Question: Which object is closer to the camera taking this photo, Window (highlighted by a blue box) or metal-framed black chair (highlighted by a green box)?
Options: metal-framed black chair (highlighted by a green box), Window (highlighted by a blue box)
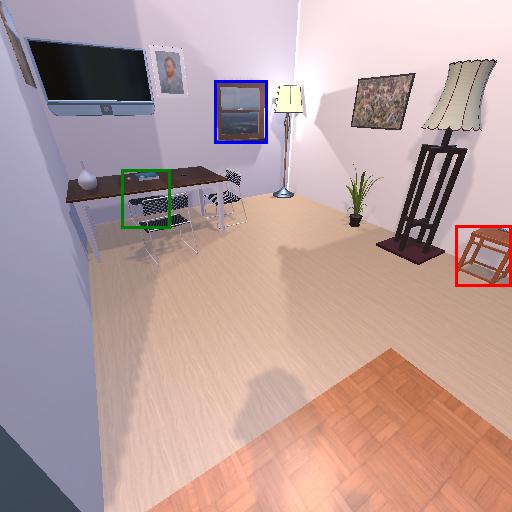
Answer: metal-framed black chair (highlighted by a green box)